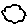
Label: cloud